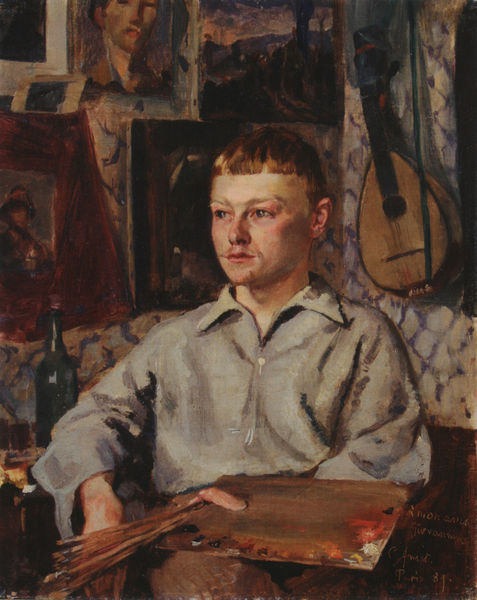
Titel: Bildnis Giovanni Giacometti
Künstler: Cuno Amiet
Standort: Chur
Institution: Bündner Kunstmuseum
Schlagwörter: gemälde, hand, mann, schatten, ocker, sitzen, braun, finger, frisur, grau, haar, holz, licht, mund, ohr, raum, tisch, zimmer, blick, rot, beige, malerei, blond, flasche, hemd, hose, augen, falten, inkarnat, kragen, rahmen, trauer, ärmel, bildnis, hals, hände, instrument, portrait, porträt, öl, haare, interieur, gitarre, kinn, knopf, lippen, rouge, pony, wangen, bilder, sofa, haltung, glanz, pupillen, atelier, maler, melancholie, rothaarig, karos, knabe, loch, selbstbildnis, palette, pinsel, selbstportrait, mandoline, saiten, giacometti, depression, flanell, flassche, verkorkt